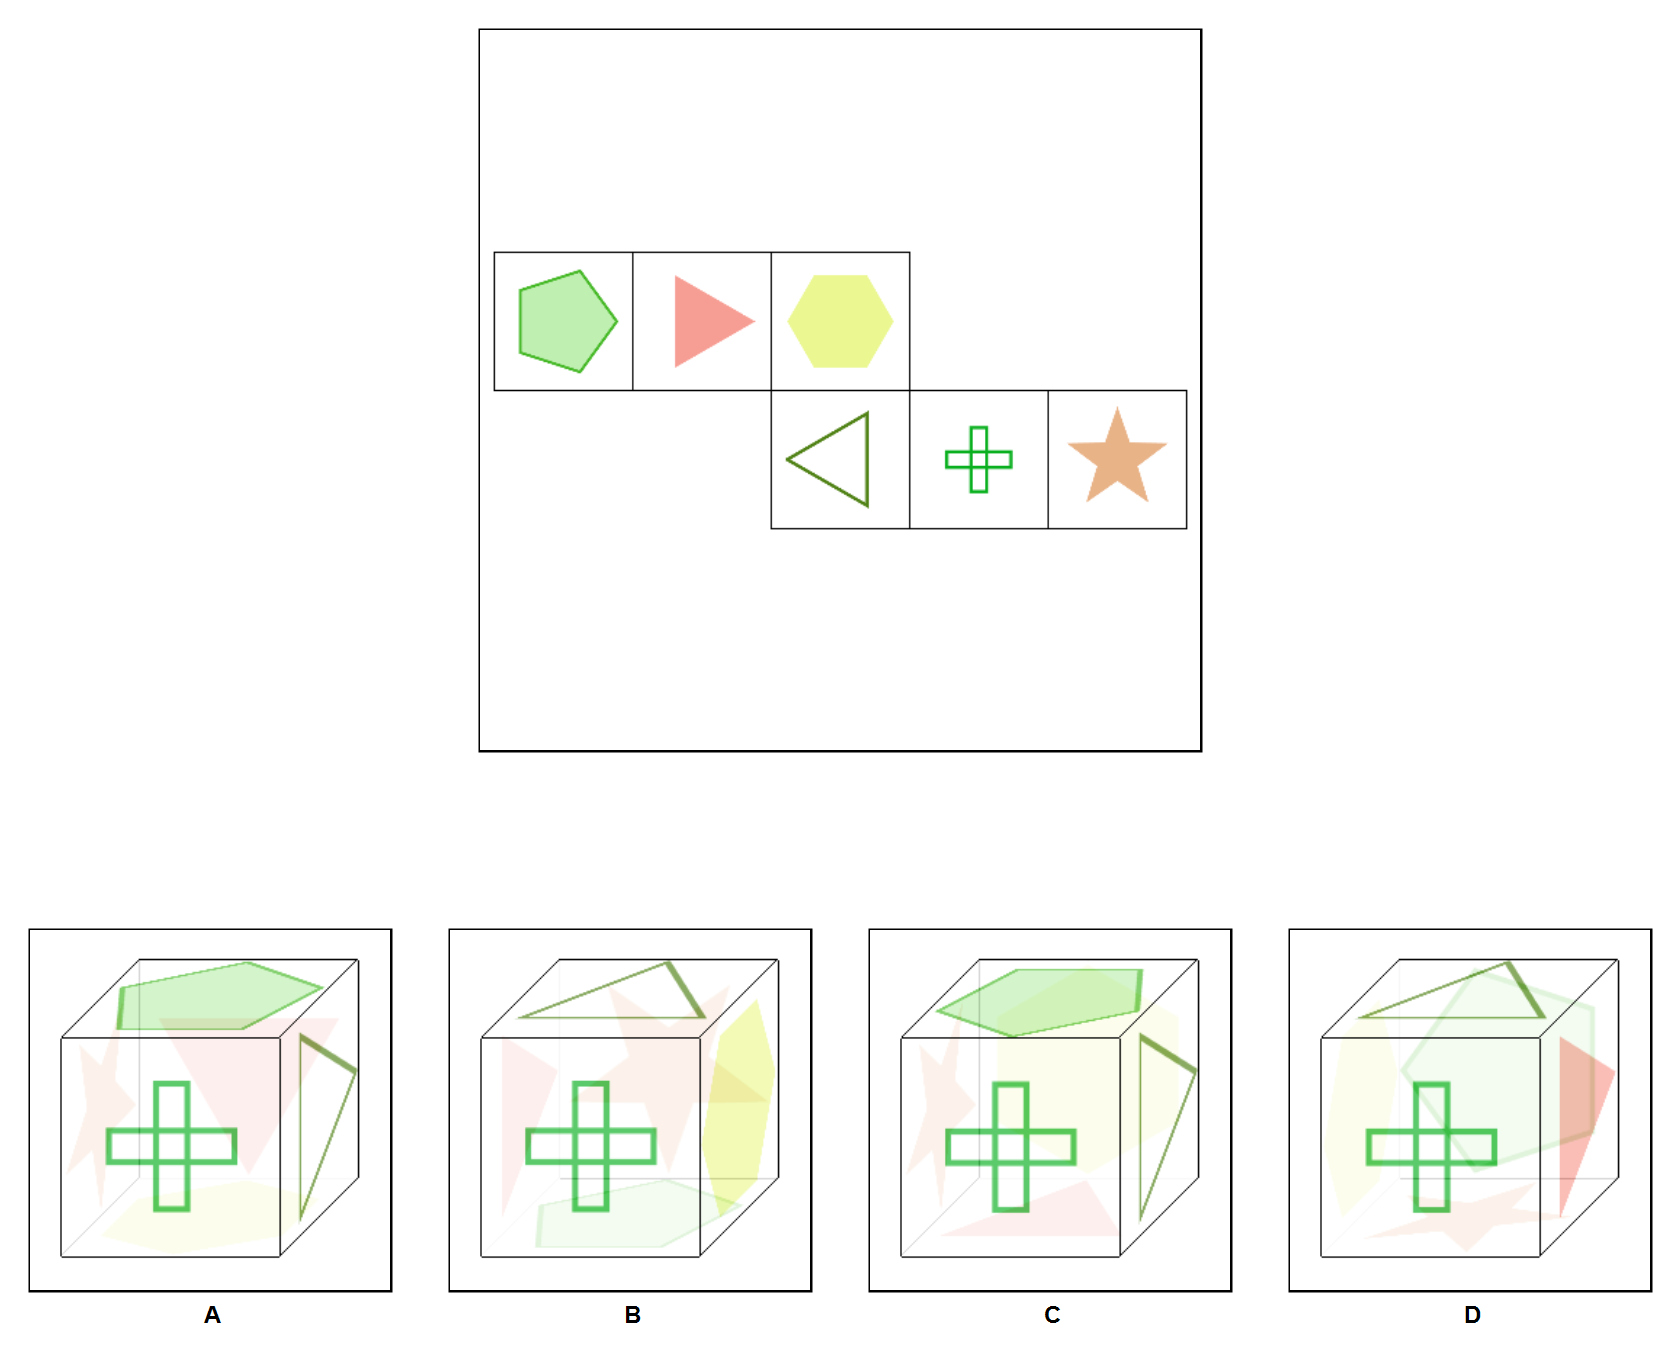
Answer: A